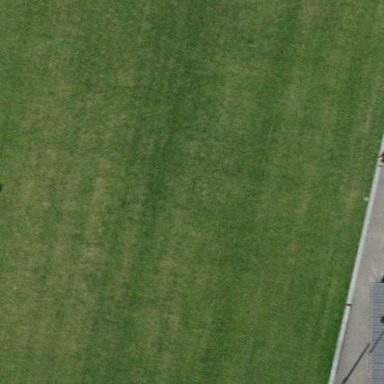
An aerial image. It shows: Grass pitch used for soccer.